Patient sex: M
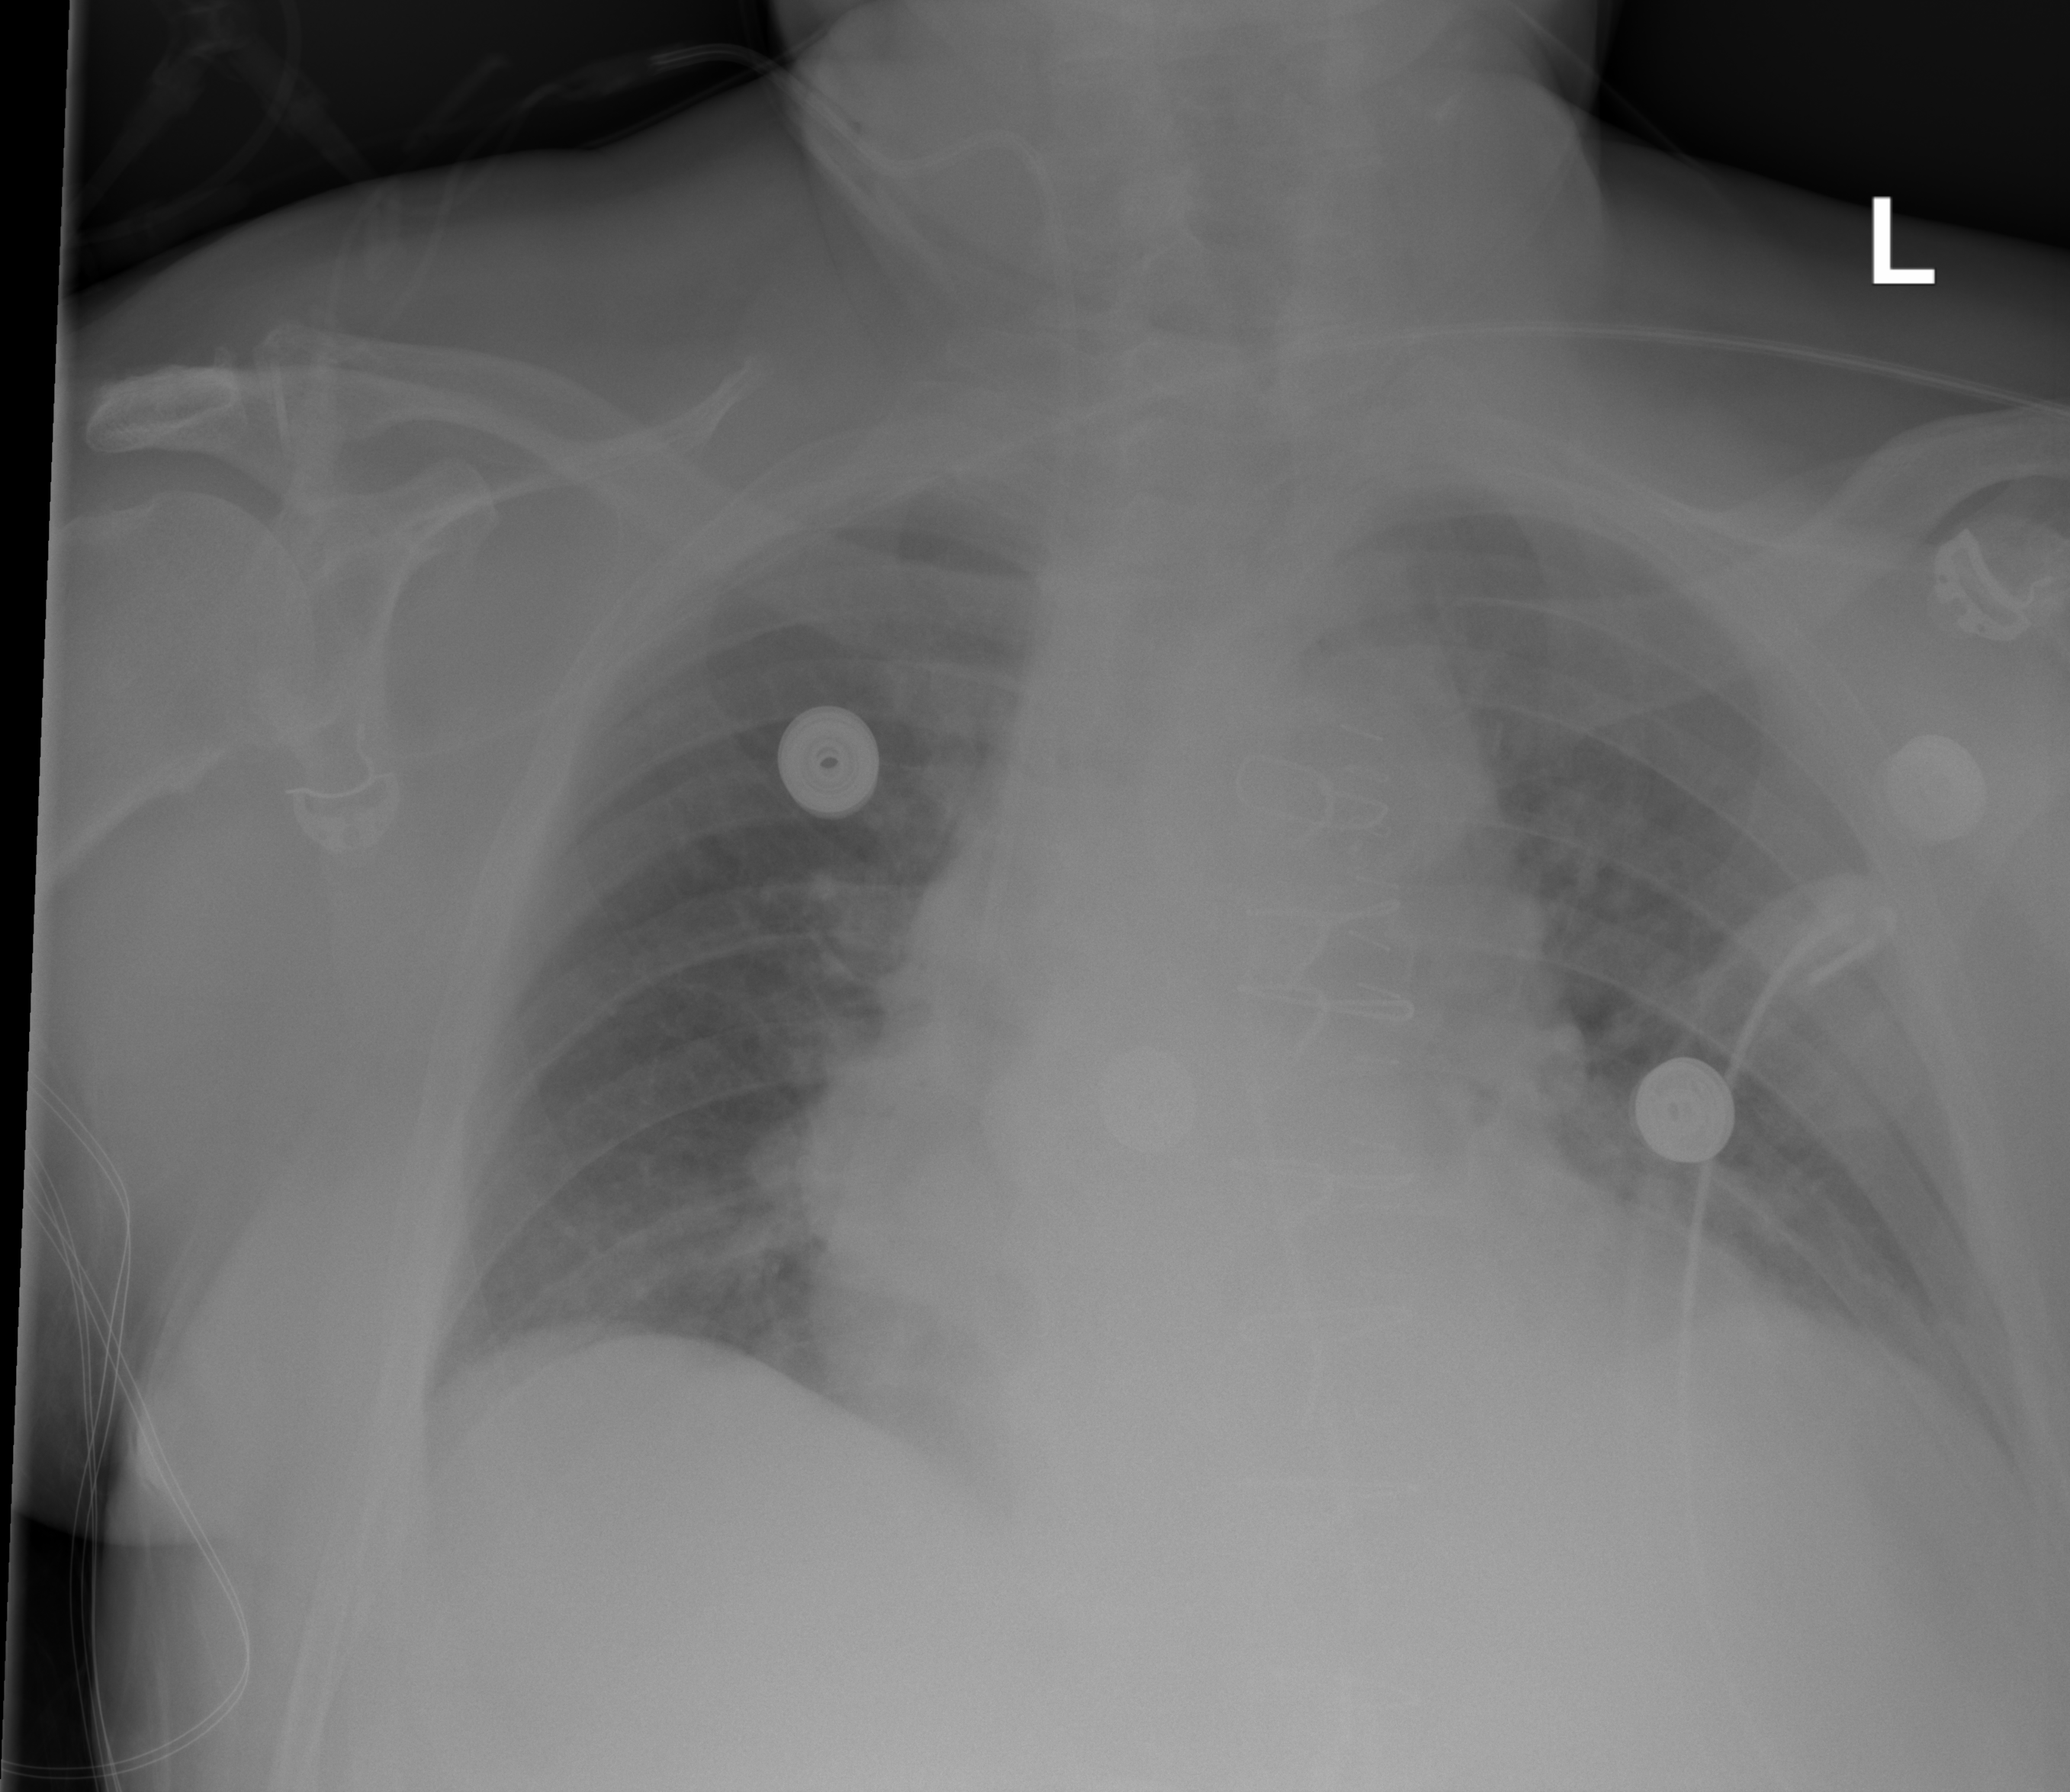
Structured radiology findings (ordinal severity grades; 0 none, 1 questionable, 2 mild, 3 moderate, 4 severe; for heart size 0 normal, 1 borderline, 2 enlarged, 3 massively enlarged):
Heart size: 2
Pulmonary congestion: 0
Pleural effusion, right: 1
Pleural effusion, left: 0
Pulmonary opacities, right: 0
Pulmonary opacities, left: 0
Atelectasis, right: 0
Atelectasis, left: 0